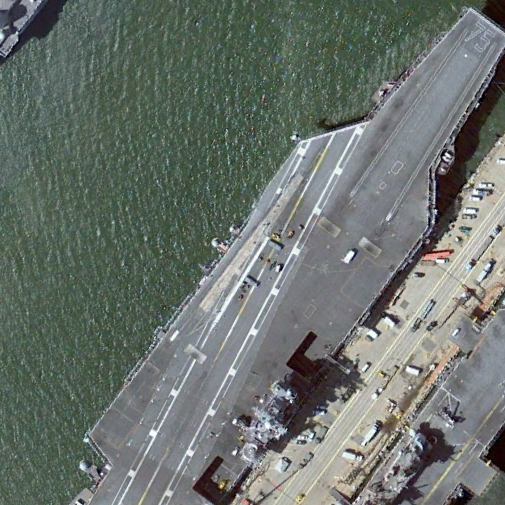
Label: Nimitz-class_aircraft_carrier